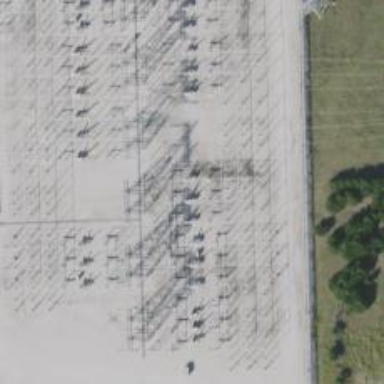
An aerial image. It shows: Switch for power supply.